Aerial crown-view tile of a tropical tree (Barro Colorado Island, Panama), acquired 20250317:
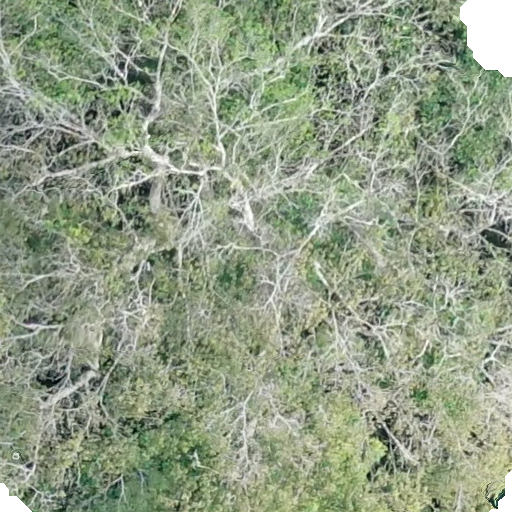
Species: Hura crepitans
GBIF accepted scientific name: Hura crepitans
Crown area: 575.399 m²